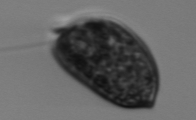
Label: Prorocentrum_micans